Aerial crown-view tile of a tropical tree (Barro Colorado Island, Panama), acquired 20240611:
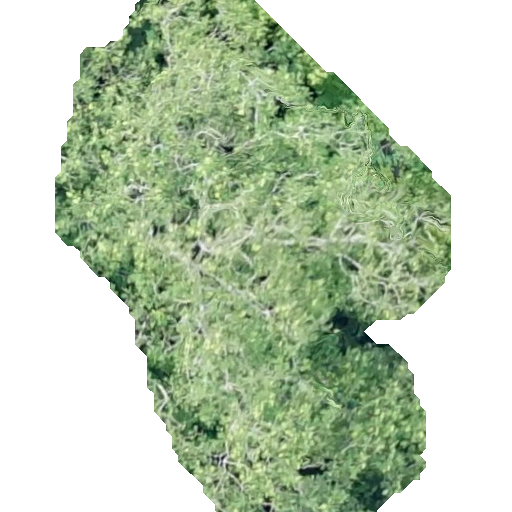
Species: Dipteryx oleifera
GBIF accepted scientific name: Dipteryx oleifera
Crown area: 232.113 m²